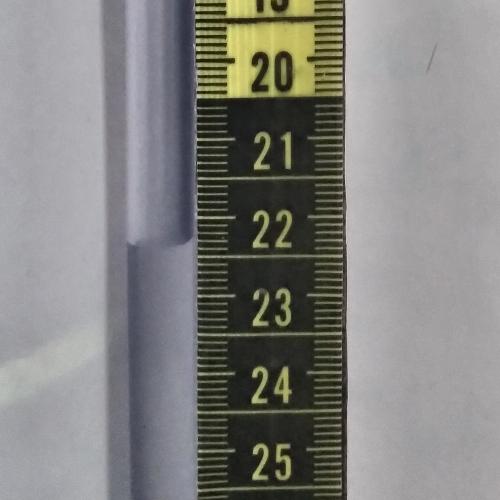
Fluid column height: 22.3 cm